Question: What is the adjective from the text?
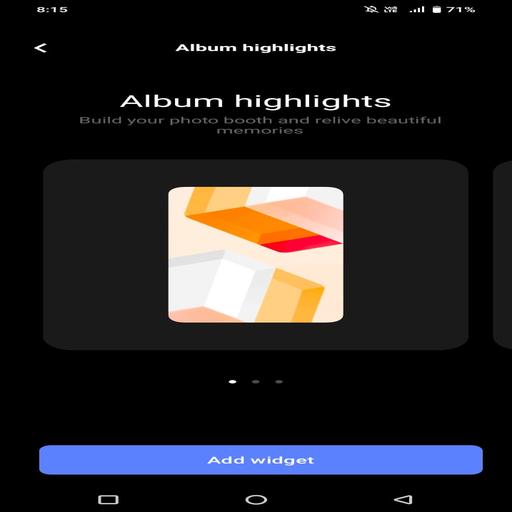
Answer: Beautiful